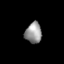
Tissue: skin
Cell type: Others
Senescence score: 0.8707
Nuclear area (px): 337
Mean DAPI intensity: 149.074